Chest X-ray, PA view. Patient: 53 years old, sex F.
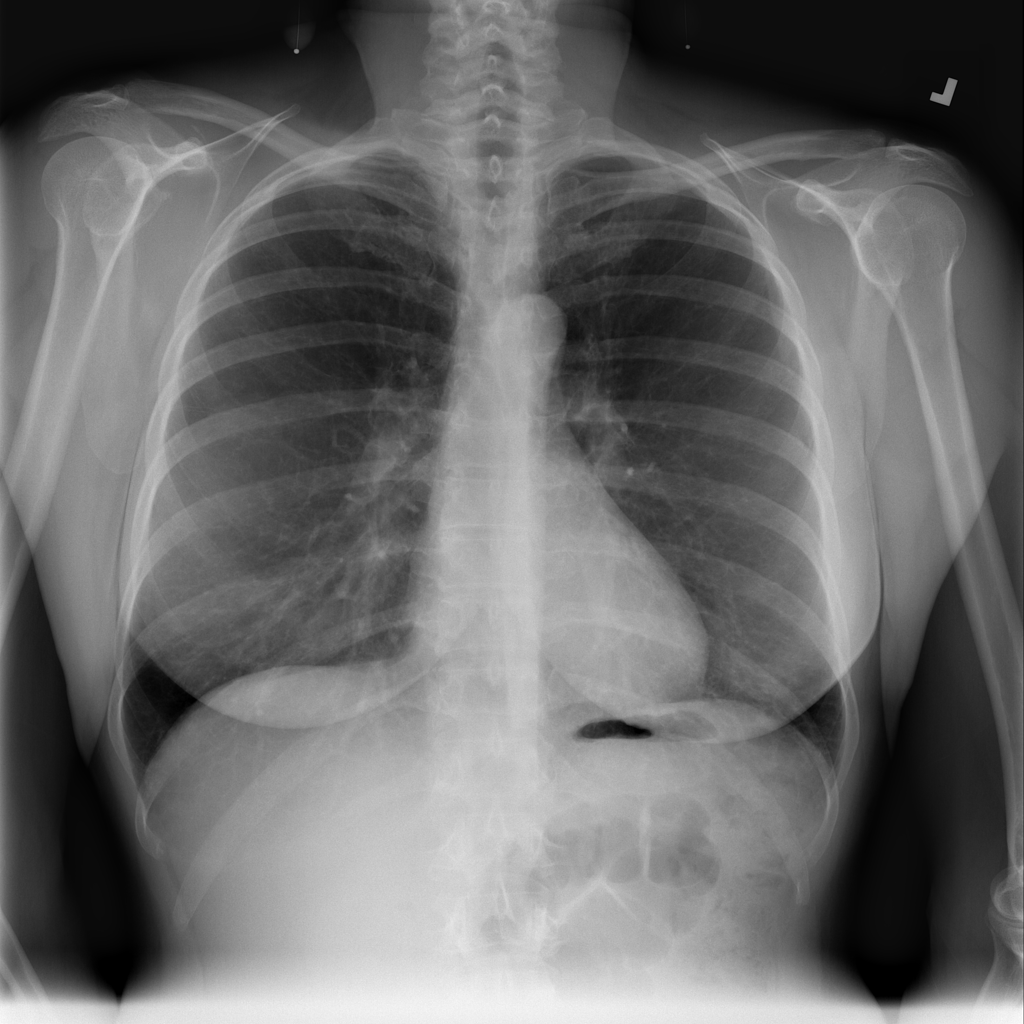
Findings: No Finding